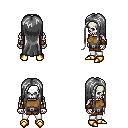
a pixel art fantasy rpg character, male body template, skeleton, leather chest armor, white pants, gray extra-long hairstyle, cloth bracers, gold boots, four views (front, back, left, right), 2x2 character sprite sheet, small pixel art, hard edges, no anti-aliasing